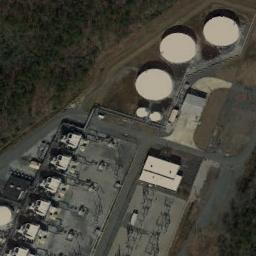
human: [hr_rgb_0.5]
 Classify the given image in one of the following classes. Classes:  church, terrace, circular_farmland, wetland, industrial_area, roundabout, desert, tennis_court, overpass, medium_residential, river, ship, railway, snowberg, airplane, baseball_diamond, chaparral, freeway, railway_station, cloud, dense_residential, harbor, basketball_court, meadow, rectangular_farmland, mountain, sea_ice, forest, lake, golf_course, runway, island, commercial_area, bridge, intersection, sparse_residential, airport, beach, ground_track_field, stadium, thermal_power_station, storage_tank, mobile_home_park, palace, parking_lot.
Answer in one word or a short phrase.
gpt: storage_tank